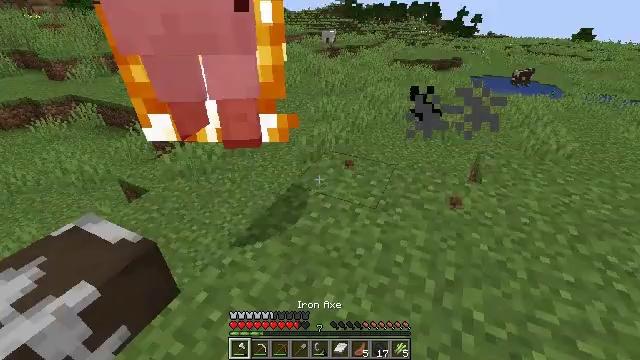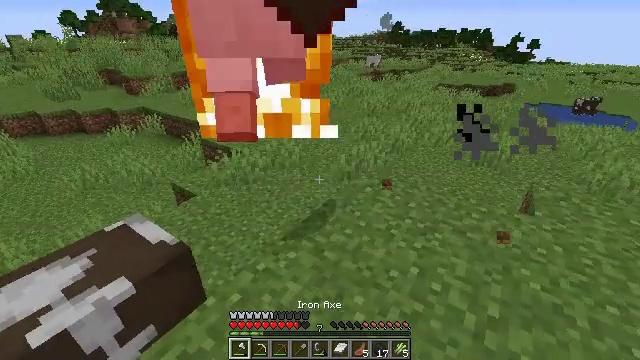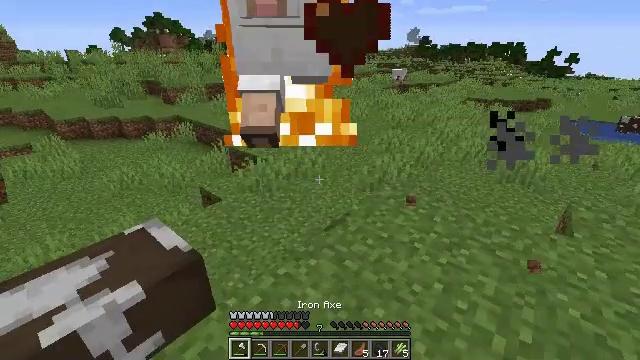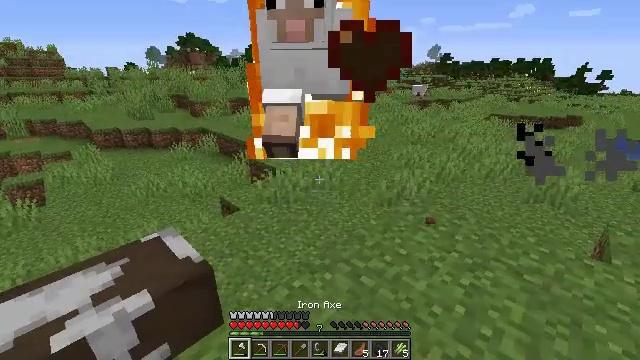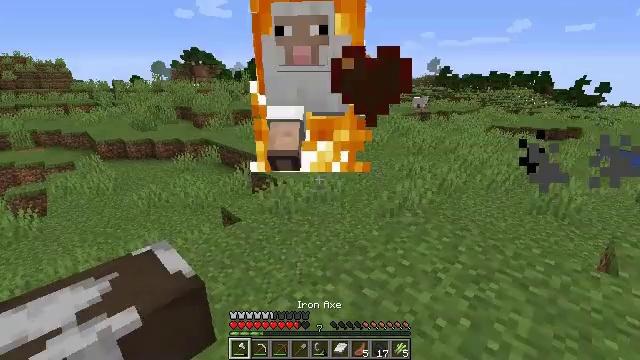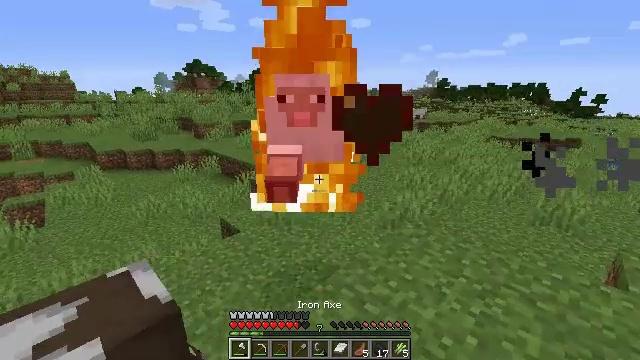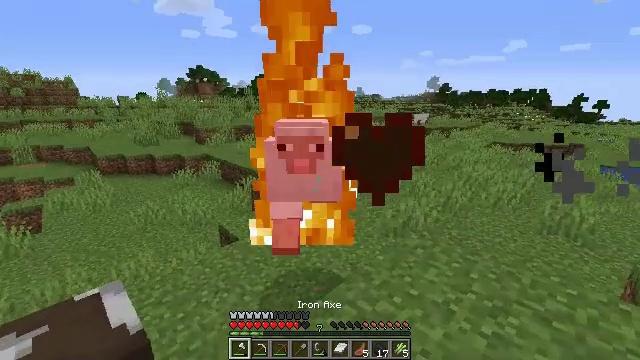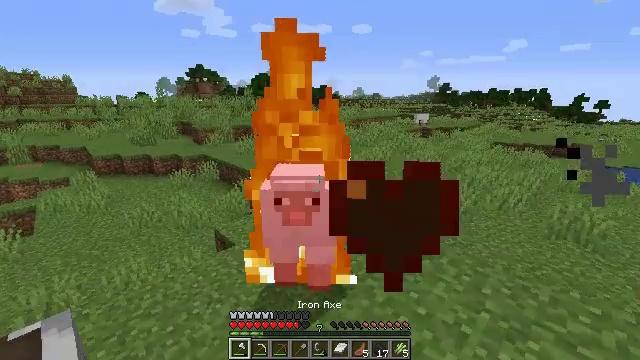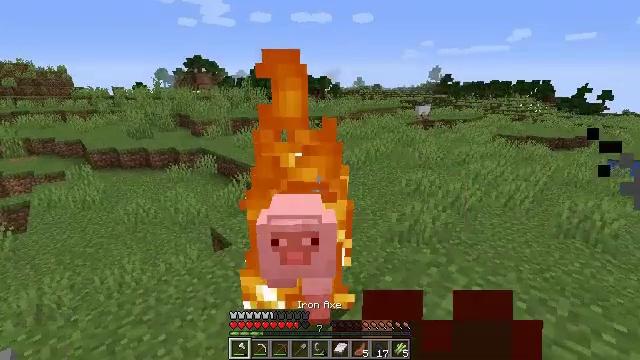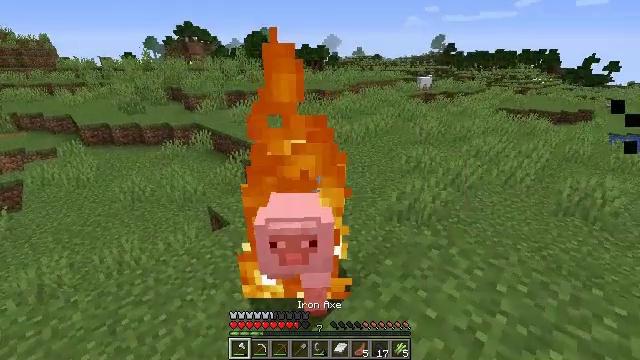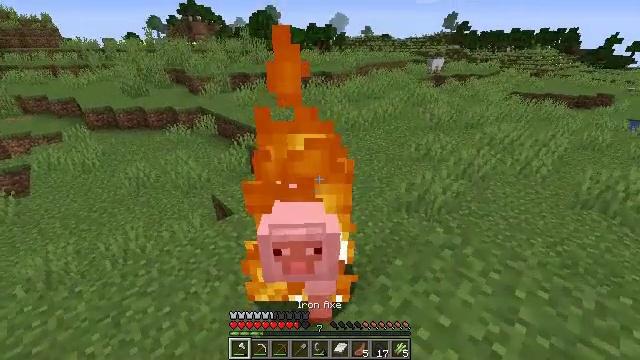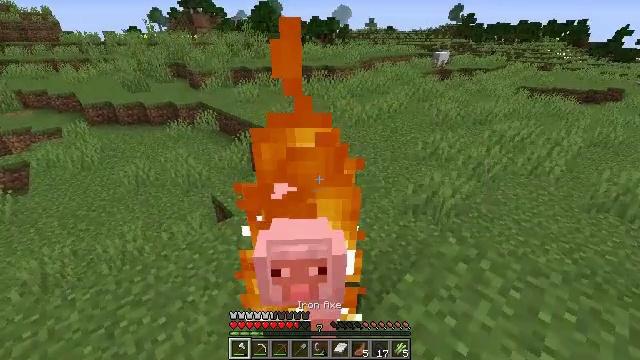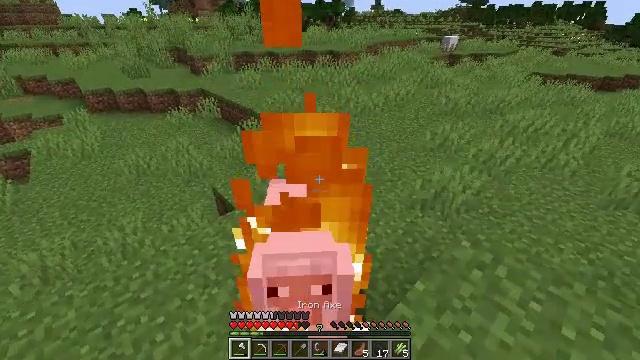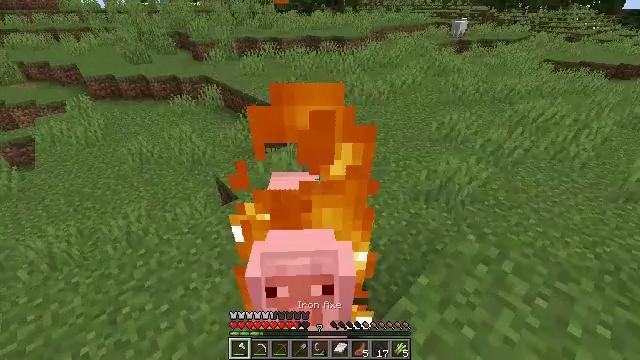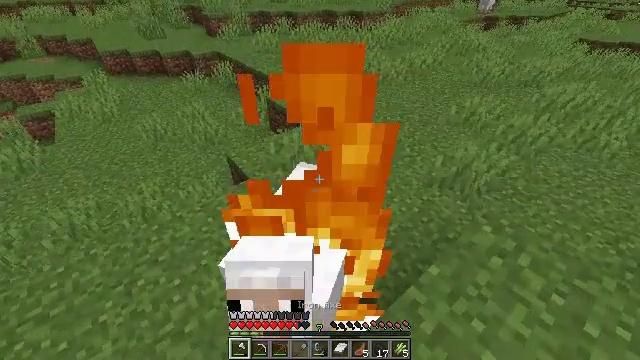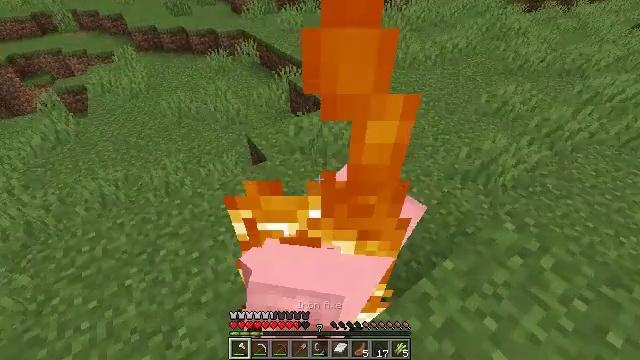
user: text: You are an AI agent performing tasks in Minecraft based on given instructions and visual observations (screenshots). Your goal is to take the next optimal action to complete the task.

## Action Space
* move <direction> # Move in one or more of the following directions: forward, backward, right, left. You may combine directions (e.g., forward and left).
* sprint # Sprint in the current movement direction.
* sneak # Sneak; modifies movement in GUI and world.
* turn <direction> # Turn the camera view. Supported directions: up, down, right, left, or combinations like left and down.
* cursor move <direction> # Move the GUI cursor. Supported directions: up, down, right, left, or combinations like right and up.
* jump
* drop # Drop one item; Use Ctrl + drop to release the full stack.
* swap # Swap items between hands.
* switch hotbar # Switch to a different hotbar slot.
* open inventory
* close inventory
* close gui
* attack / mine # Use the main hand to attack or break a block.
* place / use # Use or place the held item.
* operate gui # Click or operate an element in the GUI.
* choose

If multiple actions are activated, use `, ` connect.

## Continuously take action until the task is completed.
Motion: motion action
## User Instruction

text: Kill the sheep.
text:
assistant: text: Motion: turn left and up
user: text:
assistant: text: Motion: turn left and up
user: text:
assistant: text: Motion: turn left and up
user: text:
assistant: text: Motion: turn up
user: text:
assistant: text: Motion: move forward, turn up
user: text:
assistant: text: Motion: move forward, turn up
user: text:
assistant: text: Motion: move forward
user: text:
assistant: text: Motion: move forward, turn down
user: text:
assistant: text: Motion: move forward, turn down
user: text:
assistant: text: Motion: move forward, turn left and down, attack / mine
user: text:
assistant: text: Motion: move forward, turn down, attack / mine
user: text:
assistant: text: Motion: turn down, attack / mine
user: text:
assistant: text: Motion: turn down
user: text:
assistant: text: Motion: turn left and down
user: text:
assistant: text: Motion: turn left and down
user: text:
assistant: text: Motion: no_op